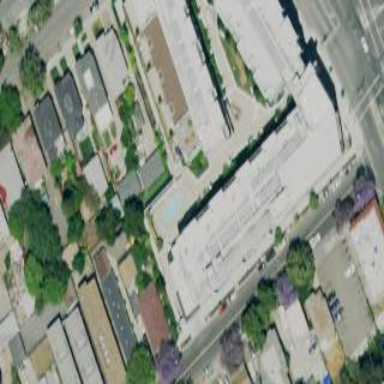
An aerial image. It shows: Part of building.